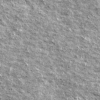
Label: not_dusty